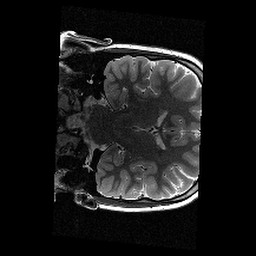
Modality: T2w
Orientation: coronal
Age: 10
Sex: female
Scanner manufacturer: siemens
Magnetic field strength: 3 T
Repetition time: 9.23 s
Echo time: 0.067 s